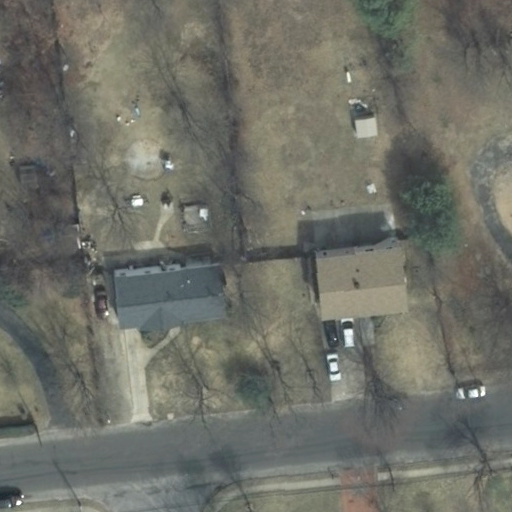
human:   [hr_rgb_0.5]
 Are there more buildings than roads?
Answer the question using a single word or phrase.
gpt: no

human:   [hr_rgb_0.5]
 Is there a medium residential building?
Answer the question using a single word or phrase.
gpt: yes

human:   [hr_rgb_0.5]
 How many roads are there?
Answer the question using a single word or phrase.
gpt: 2

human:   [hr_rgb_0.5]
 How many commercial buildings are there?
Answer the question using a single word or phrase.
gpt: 0

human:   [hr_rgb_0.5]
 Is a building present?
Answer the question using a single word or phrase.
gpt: yes

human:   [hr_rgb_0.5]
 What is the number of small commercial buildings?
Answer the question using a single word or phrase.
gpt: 0

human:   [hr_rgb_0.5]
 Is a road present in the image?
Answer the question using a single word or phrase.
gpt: yes

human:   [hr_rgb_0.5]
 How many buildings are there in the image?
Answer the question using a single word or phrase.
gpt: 2

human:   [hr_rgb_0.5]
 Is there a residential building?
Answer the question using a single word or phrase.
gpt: yes

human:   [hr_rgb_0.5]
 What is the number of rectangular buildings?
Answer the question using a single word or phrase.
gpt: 2

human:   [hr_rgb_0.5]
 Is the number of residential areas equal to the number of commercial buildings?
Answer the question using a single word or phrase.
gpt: no

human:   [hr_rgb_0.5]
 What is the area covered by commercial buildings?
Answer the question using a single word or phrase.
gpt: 0m2

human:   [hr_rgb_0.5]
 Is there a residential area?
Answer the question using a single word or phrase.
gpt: yes

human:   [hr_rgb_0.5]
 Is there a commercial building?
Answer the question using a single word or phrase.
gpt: no

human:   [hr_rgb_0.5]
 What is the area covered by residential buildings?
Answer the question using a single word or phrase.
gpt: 441m2

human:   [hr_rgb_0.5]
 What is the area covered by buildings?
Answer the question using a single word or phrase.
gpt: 441m2

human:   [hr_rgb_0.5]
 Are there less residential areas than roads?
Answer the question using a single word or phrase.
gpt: yes

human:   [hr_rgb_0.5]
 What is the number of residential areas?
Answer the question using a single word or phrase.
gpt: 1

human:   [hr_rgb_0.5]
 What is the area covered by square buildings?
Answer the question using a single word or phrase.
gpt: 0m2

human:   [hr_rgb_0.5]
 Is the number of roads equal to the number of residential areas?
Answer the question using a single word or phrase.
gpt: no

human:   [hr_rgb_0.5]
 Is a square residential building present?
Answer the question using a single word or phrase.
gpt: no

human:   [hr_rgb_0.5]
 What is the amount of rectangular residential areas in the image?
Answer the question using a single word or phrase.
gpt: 1

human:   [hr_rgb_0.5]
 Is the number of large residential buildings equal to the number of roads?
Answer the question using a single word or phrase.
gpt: no

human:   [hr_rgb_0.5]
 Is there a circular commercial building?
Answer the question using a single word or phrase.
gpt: no

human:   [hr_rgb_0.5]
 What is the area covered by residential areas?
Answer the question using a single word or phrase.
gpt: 10611m2

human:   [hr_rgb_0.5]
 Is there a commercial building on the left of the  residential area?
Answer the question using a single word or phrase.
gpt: no

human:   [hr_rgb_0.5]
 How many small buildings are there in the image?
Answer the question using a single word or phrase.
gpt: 0

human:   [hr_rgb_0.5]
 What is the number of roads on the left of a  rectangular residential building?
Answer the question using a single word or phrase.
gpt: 1

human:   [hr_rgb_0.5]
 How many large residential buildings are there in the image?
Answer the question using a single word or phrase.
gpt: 0

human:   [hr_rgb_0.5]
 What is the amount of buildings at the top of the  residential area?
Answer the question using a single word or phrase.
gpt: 2

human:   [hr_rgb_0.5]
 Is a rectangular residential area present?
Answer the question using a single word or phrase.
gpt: yes

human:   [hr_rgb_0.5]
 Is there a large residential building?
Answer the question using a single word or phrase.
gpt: no

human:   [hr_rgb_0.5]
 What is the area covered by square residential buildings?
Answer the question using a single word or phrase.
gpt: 0m2

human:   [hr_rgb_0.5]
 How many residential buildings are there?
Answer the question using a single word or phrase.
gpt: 2

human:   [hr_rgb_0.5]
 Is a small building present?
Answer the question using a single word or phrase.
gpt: no

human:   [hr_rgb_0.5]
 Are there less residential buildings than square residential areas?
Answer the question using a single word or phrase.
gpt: no

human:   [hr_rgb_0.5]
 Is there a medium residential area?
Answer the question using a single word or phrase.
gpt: no

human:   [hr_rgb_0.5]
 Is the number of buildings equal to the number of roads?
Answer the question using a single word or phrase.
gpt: yes

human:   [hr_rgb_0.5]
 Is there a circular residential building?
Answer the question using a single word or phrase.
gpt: no

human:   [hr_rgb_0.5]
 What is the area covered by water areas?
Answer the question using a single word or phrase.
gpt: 0m2

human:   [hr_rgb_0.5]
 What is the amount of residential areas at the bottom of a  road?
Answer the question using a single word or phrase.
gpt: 1

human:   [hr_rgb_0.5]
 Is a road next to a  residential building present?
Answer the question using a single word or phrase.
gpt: yes

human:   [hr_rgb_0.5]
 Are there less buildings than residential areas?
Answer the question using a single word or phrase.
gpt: no

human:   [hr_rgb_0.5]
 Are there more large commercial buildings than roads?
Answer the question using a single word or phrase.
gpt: no

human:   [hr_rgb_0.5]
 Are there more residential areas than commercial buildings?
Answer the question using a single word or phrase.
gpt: yes

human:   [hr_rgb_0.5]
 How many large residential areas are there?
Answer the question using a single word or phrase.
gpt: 1

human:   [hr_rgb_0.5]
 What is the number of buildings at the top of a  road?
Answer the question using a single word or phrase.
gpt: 2

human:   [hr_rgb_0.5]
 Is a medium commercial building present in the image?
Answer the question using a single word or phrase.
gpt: no

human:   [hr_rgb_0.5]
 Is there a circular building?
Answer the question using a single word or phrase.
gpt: no

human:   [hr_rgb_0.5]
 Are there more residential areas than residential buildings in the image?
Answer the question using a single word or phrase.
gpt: no

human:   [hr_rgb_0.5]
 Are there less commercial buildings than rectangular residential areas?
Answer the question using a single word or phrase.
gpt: yes

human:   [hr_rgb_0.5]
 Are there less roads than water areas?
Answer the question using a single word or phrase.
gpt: no

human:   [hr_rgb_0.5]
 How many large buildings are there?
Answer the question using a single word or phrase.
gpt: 0

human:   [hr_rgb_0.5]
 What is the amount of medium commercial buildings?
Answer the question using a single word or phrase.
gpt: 0

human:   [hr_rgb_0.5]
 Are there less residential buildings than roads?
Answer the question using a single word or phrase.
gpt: no

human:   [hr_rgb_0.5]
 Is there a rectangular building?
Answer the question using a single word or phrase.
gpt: yes

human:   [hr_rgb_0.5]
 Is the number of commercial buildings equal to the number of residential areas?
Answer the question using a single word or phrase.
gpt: no

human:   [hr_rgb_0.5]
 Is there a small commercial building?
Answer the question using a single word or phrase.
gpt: no

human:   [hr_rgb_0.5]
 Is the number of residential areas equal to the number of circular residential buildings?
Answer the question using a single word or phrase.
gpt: no

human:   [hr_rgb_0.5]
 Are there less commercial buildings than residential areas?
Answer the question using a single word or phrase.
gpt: yes

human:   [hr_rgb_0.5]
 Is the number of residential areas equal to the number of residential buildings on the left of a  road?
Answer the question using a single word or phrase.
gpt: yes

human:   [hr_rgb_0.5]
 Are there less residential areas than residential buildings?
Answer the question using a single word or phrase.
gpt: yes

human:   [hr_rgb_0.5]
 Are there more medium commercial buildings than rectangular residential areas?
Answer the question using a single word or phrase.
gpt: no

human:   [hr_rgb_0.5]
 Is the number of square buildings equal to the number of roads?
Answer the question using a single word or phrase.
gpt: no